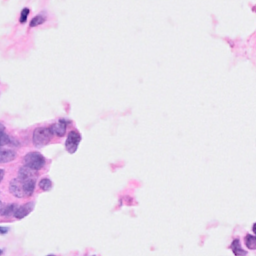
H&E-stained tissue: Breast